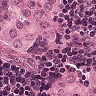
Metastatic tissue present: yes